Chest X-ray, PA view. Patient: 59 years old, sex F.
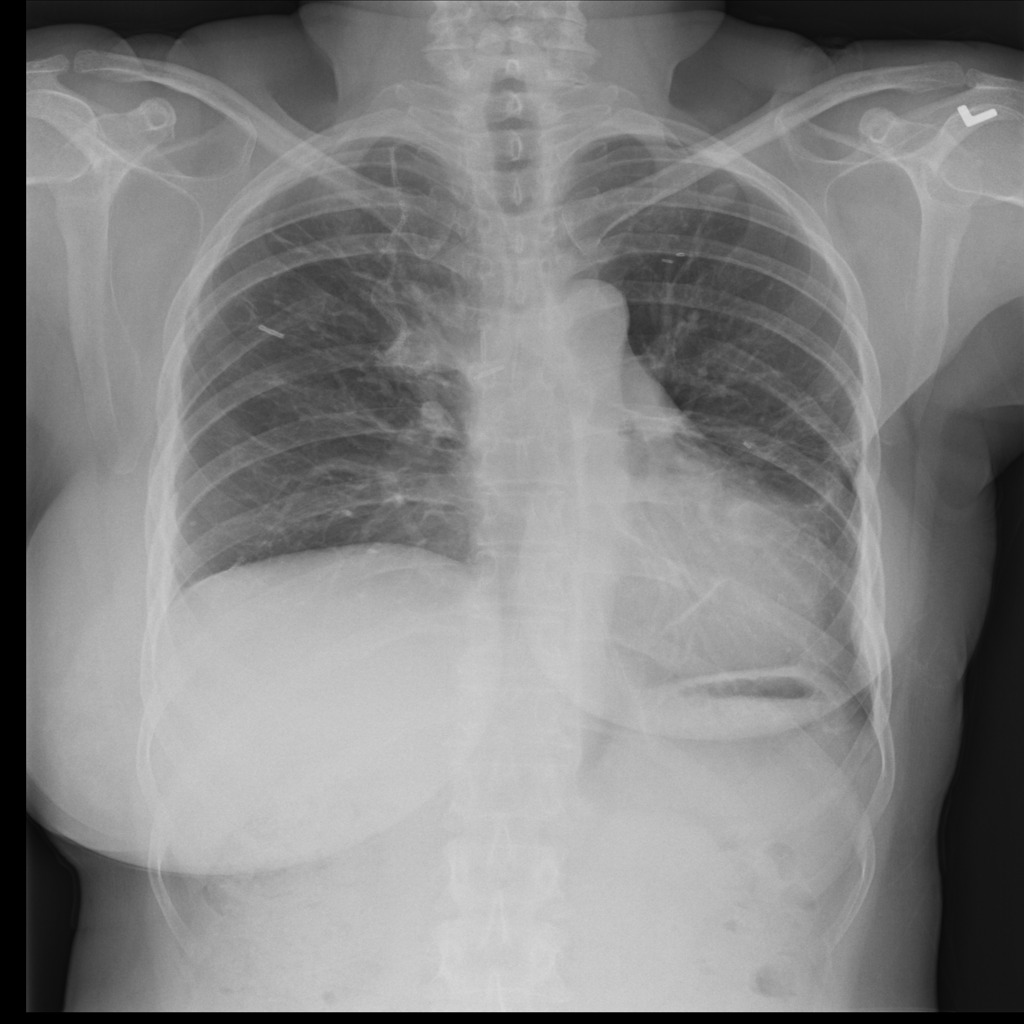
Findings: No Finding